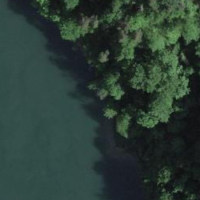
EUNIS habitat code: 15
Species observed at this site:
Lathyrus vernus
Clinopodium menthifolium